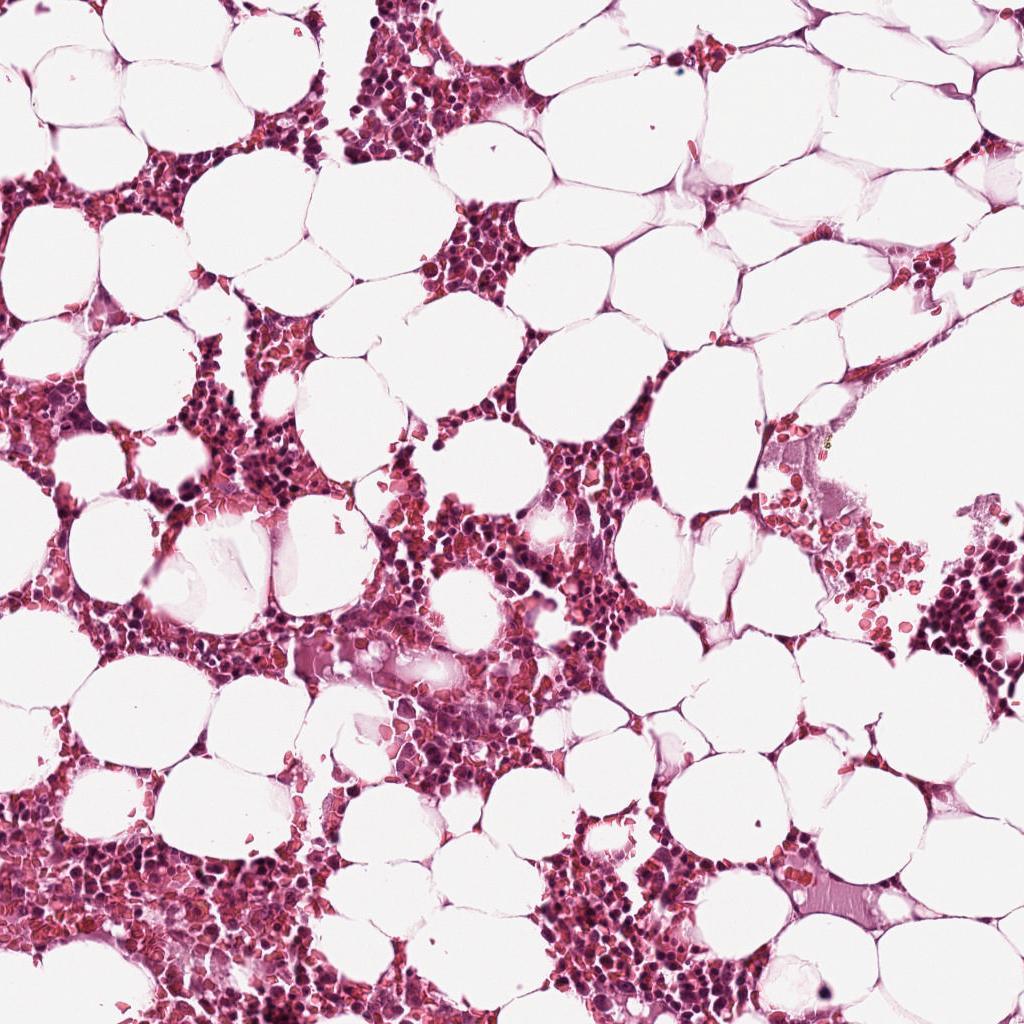
Label: Non-Tumor